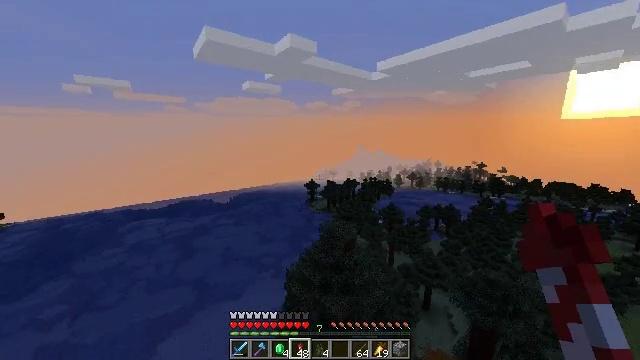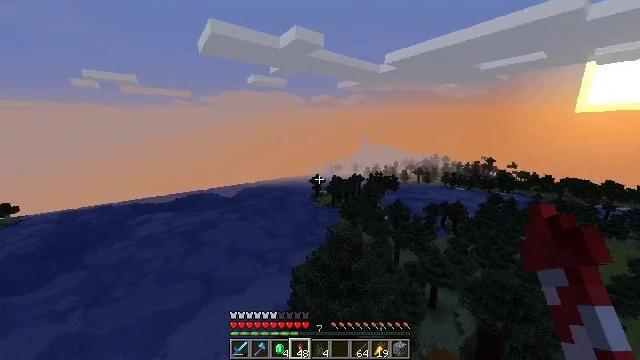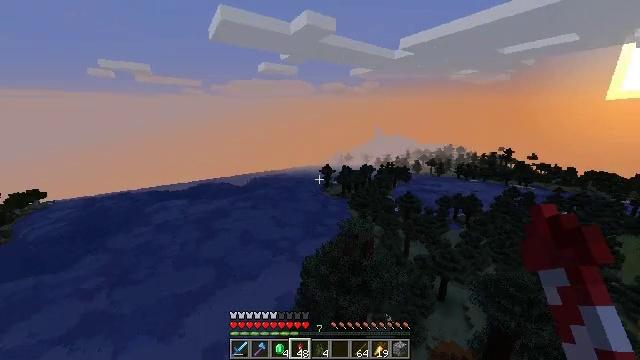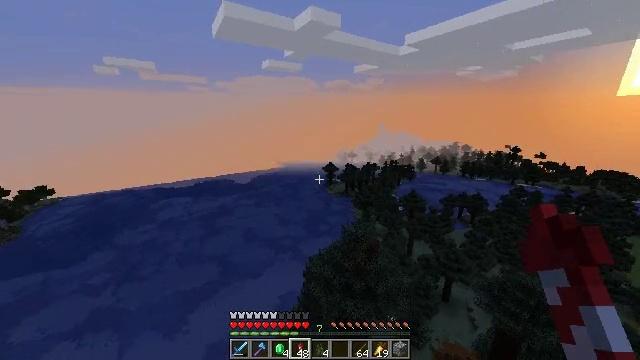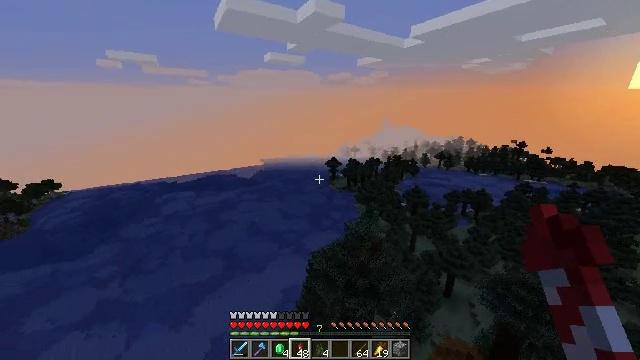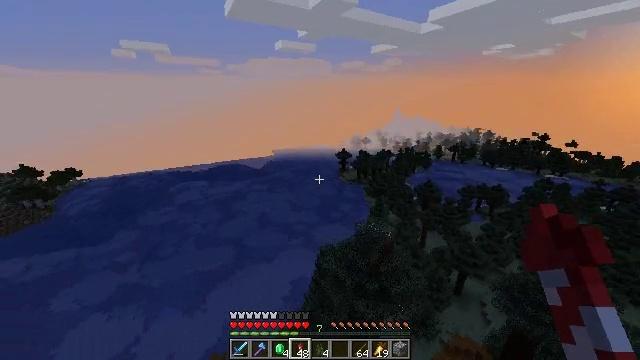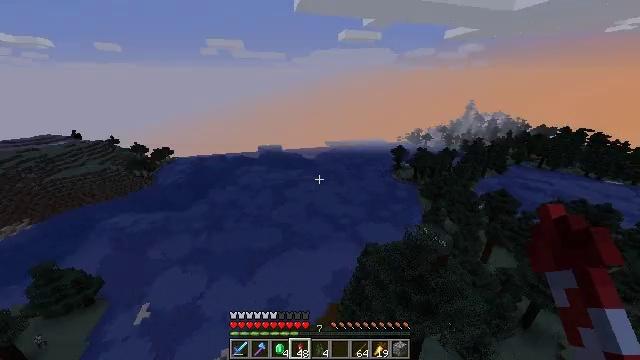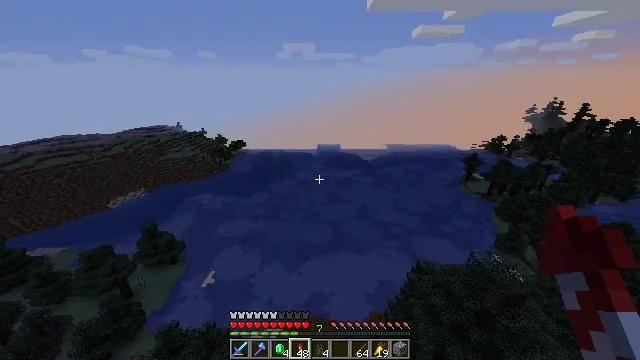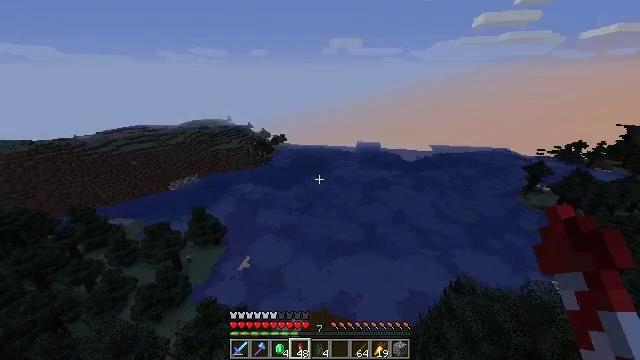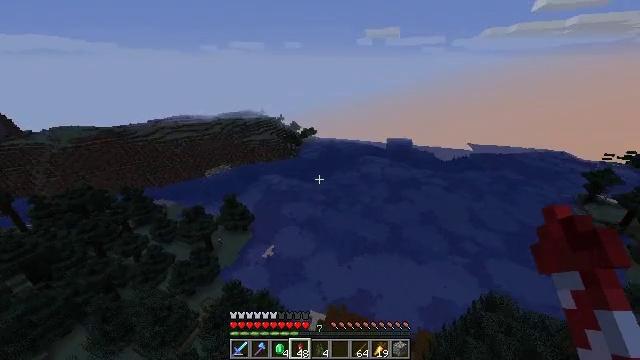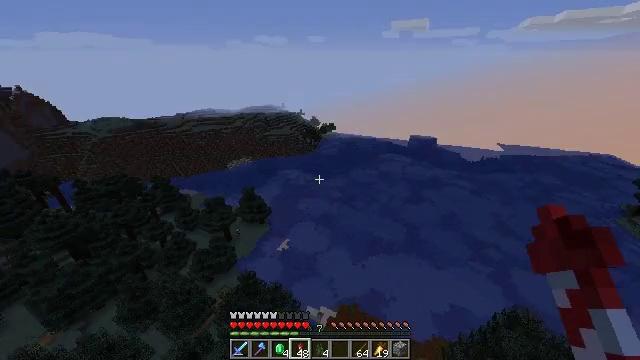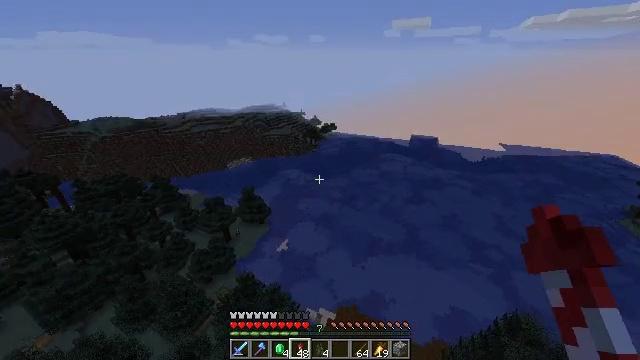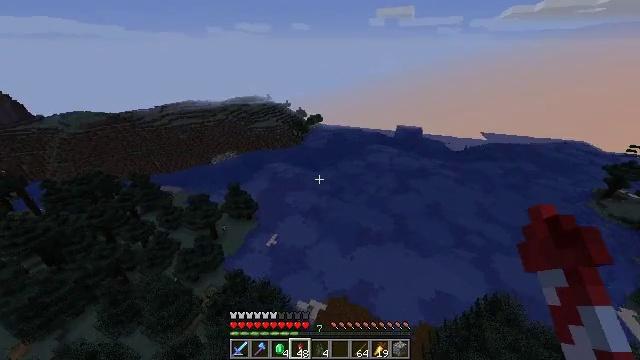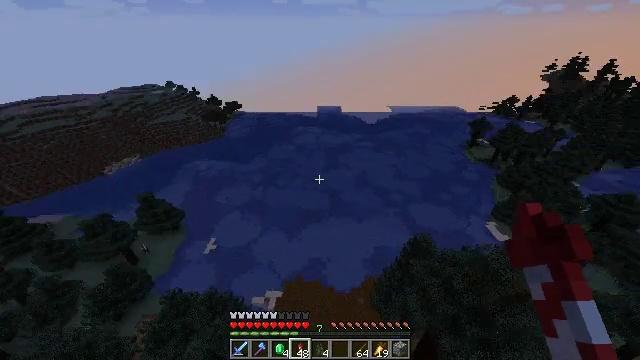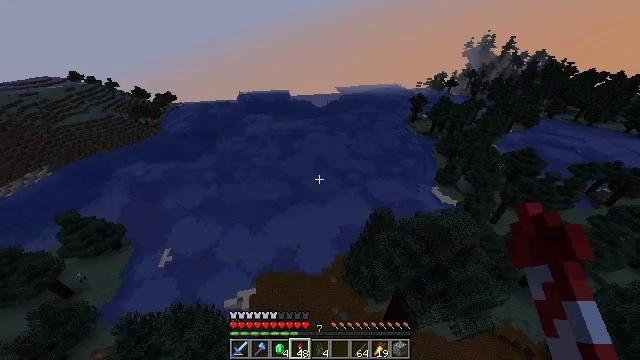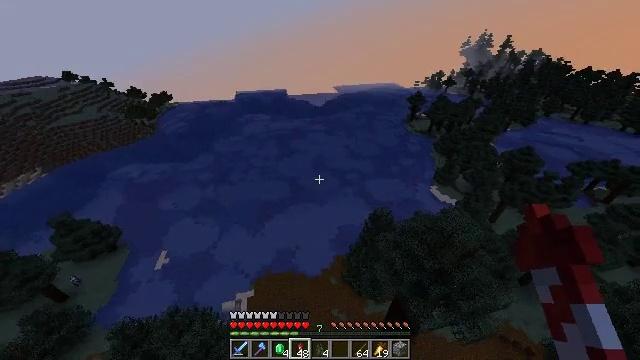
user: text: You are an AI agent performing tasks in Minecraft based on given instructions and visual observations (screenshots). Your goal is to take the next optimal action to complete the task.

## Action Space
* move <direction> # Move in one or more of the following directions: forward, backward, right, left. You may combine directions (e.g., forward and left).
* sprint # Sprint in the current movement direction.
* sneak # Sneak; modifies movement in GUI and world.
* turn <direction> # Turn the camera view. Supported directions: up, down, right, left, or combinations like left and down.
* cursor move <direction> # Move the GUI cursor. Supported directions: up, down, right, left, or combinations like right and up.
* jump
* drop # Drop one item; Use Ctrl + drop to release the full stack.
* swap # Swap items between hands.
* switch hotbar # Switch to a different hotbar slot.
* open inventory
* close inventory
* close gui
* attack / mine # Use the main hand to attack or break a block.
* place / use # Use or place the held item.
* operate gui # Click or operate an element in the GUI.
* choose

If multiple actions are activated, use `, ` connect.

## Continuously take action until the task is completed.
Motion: motion action
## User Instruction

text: Gather spruce leaves to collect foliage.
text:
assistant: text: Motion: move forward, sprint, turn left and down, jump
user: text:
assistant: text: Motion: move forward, sprint, turn left and down, jump
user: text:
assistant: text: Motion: move forward, sprint, jump
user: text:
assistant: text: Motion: move forward, sprint, turn down, jump
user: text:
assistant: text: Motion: move forward, sprint, turn left and down, jump
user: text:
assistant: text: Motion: move forward, sprint, turn left and down, jump
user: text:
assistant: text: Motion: move forward, sprint, turn left, jump
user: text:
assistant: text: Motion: move forward, sprint, turn left, jump
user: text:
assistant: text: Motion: move forward, sprint, turn left and down, jump
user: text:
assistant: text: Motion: move forward, sprint, turn left and down, jump
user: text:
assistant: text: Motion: move forward, sprint, jump
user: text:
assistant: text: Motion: move forward, sprint, turn right and down, jump
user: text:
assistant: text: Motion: move forward, sprint, turn right and down, jump
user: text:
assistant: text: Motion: move forward, sprint, turn right and down, jump
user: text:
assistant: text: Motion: move forward, sprint, jump
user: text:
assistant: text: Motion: move forward, sprint, jump
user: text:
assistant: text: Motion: move forward, sprint, jump
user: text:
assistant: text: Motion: move forward, sprint, jump
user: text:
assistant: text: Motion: move forward, sprint, jump
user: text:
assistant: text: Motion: move forward, sprint, turn right, jump
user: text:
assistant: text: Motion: move forward, sprint, turn right and up, jump
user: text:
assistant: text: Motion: move forward, sprint, turn right, jump
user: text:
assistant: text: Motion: move forward, sprint, turn right, jump
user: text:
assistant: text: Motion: move forward, sprint, turn right, jump
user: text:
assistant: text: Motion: move forward, sprint, jump
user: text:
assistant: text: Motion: move forward, sprint, turn right, jump
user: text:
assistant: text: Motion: move forward, sprint, jump
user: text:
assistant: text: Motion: move forward, sprint, turn right, jump
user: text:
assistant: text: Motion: move forward, sprint, jump
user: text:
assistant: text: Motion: move forward, sprint, turn right, jump